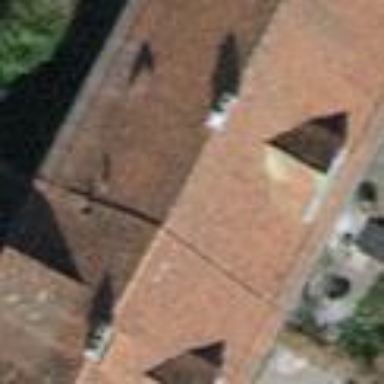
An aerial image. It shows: Building with tiled roof.